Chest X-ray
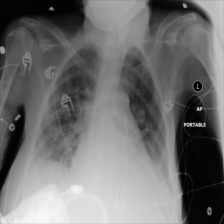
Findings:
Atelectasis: negative
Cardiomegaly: positive
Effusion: negative
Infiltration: positive
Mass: negative
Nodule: negative
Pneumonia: negative
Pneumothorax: negative
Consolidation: negative
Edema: negative
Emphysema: negative
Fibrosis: negative
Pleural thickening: negative
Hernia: negative